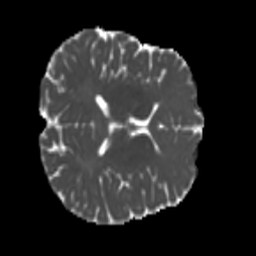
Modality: MD
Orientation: axial
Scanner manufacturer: siemens
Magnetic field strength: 3 T
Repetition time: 4 s
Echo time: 0.0594 s